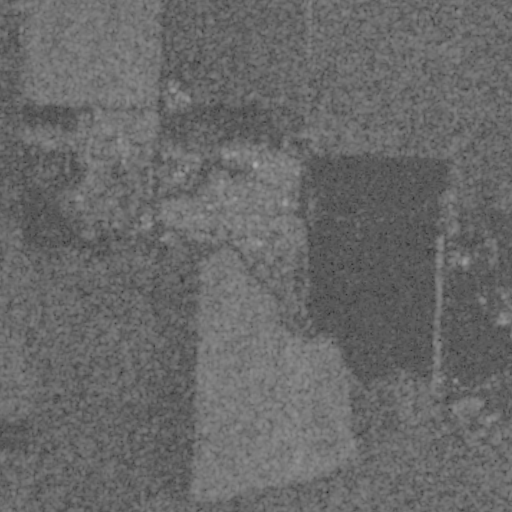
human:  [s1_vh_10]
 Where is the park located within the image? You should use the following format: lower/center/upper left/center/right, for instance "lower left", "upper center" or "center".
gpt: The park is located in the center of the image.
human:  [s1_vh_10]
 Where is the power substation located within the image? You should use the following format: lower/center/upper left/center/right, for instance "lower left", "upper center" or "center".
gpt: The power substation is located in the center left of the image.
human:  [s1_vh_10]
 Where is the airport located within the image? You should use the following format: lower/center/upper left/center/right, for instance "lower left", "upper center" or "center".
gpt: There is no airport in the image.

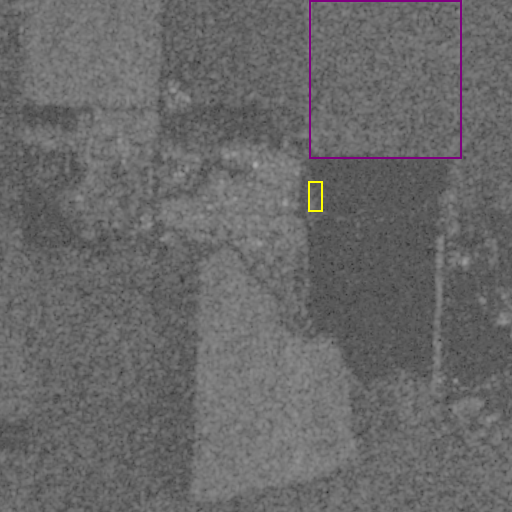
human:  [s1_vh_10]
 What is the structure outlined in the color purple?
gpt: The structure outlined in purple is a crop field.
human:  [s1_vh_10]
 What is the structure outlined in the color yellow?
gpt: The structure outlined in yellow is a park.
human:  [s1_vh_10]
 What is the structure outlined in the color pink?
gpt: There is no pink outline.